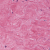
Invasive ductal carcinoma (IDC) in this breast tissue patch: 0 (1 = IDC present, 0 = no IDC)